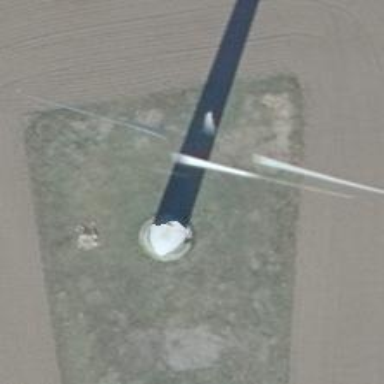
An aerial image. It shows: Wind generator powered by horizontal axis wind turbine.